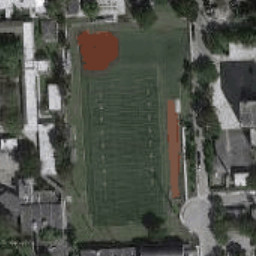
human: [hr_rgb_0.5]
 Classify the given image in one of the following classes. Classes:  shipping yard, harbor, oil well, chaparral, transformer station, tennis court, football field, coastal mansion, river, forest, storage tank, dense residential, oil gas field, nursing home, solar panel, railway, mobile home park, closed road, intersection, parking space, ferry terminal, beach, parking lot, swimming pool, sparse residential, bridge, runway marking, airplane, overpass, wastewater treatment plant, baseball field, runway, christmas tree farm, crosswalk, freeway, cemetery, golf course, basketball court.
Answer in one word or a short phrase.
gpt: football field